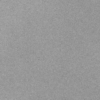
Label: dusty